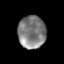
Tissue: prostate
Cell type: T cells
Senescence score: 0.3166
Nuclear area (px): 890
Mean DAPI intensity: 125.108